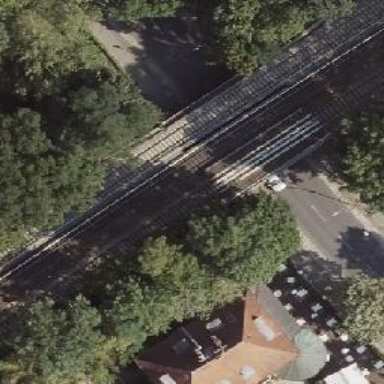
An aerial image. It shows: Bridge for light rail electrified railway.